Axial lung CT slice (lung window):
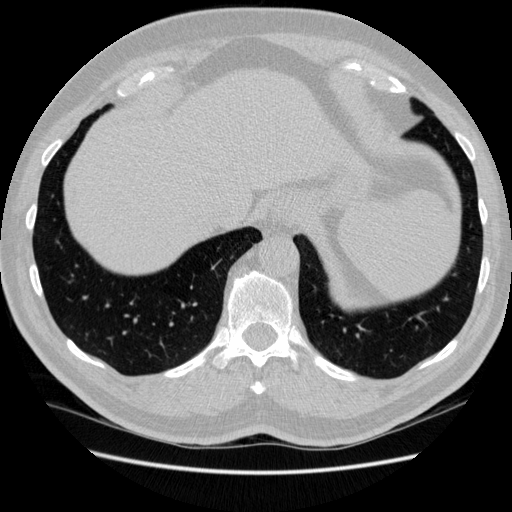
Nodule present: no